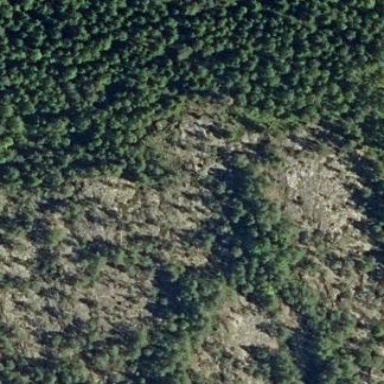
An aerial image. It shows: Landscape dominated by bare rock.